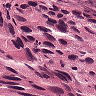
Metastatic tissue present: yes